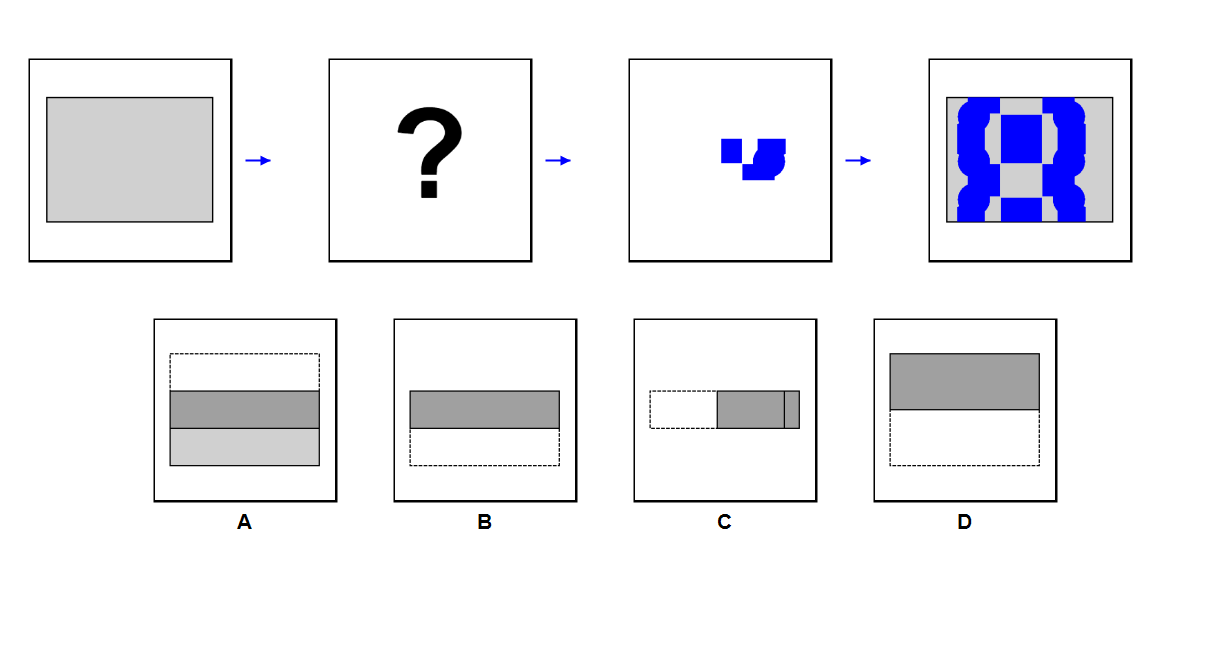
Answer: D